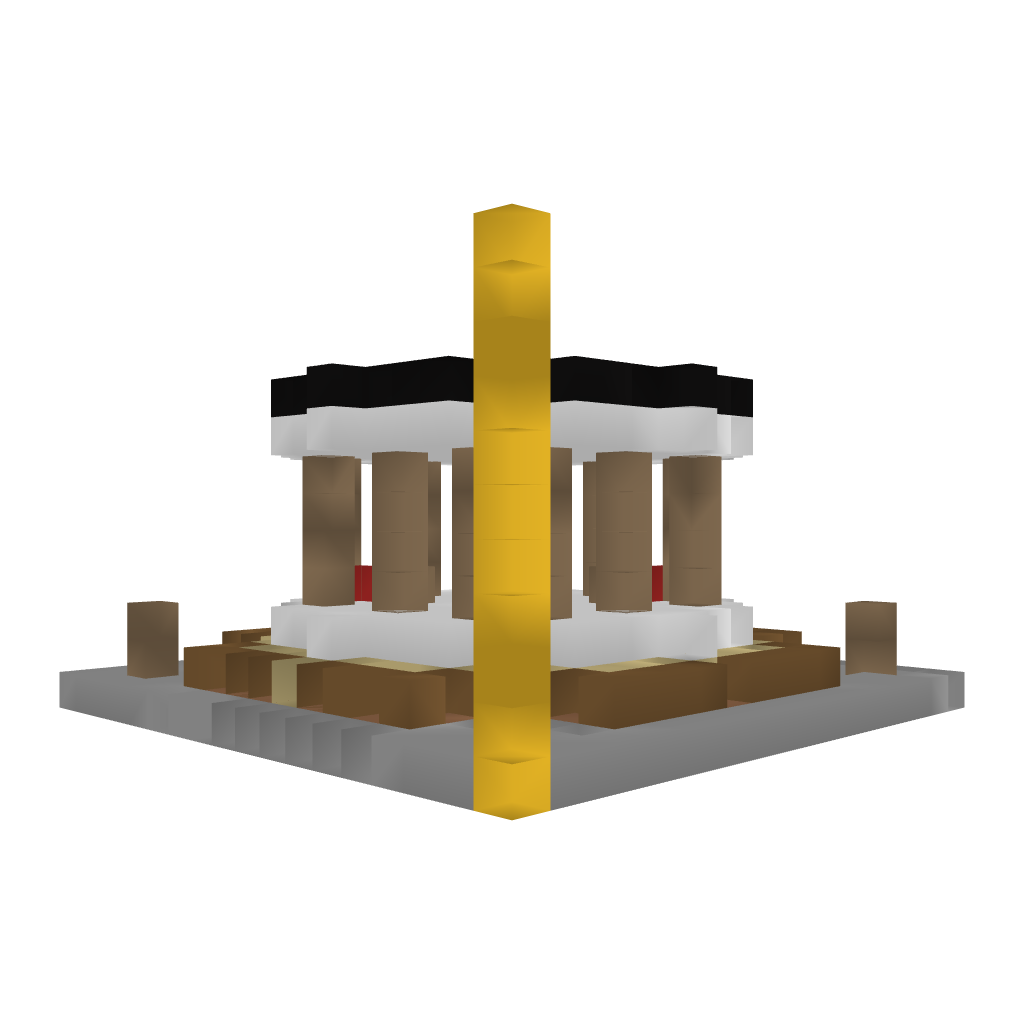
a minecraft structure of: Merry Go Round